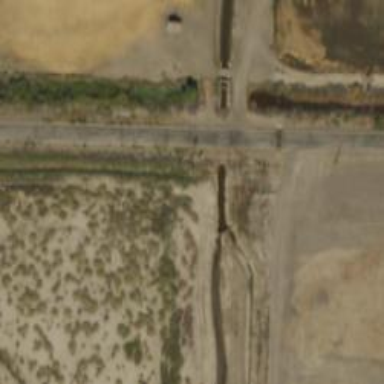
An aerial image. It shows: Sluice gate on waterway.